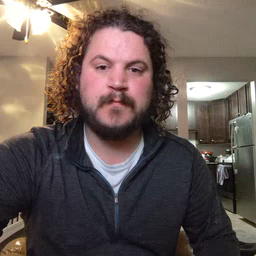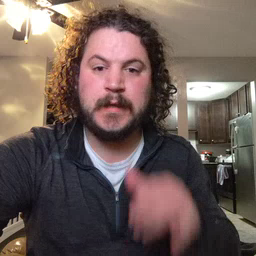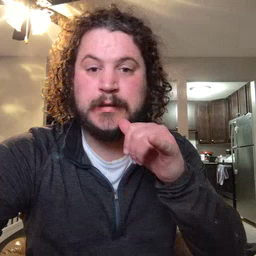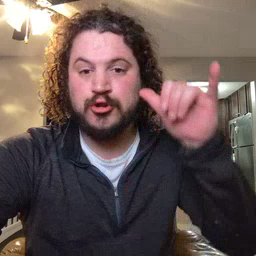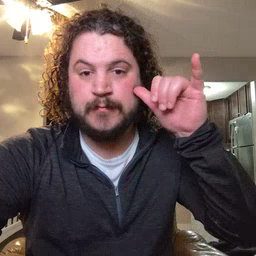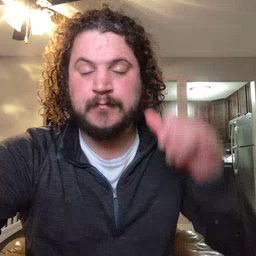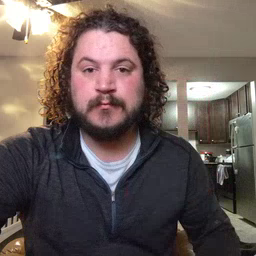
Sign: yesterday